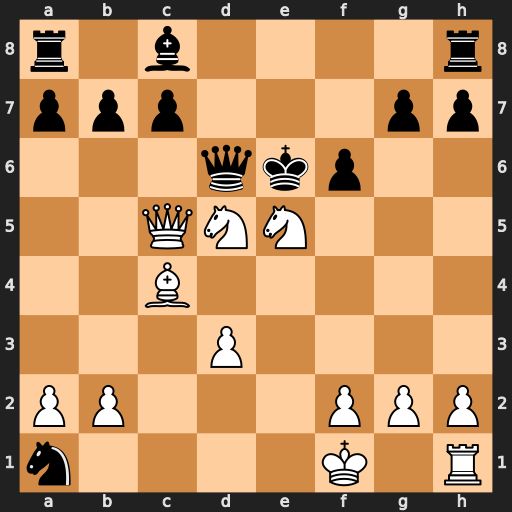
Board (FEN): r1b4r/ppp3pp/3qkp2/2QNN3/2B5/3P4/PP3PPP/n4K1R
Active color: w
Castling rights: -
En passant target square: -
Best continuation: Nxc7+ Ke7 Nd5+